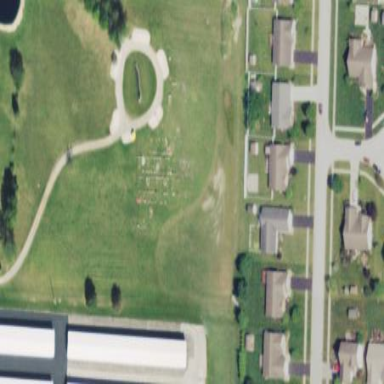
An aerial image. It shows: Cemetery.